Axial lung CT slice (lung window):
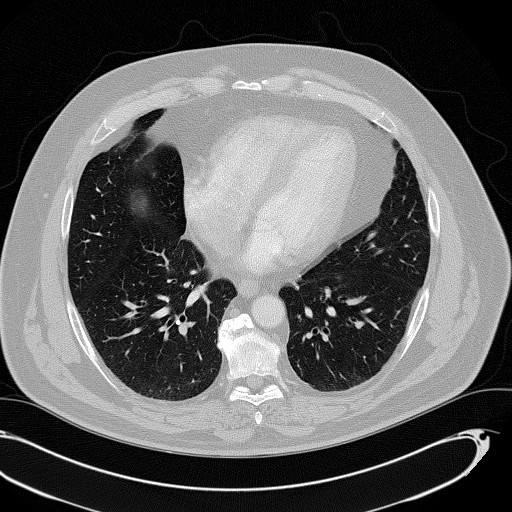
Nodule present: no